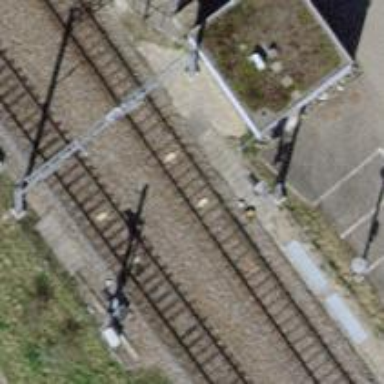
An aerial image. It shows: Railway signal.